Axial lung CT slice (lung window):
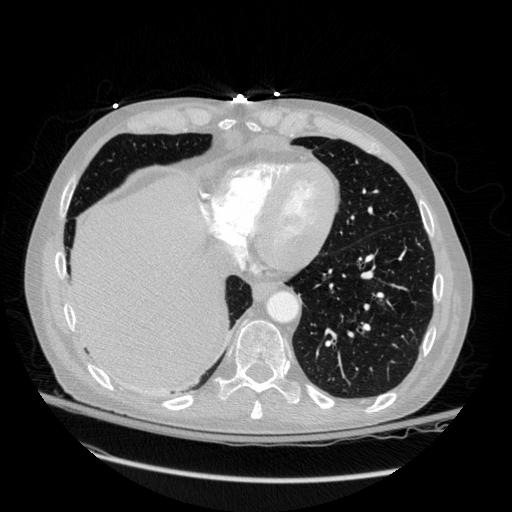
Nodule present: no